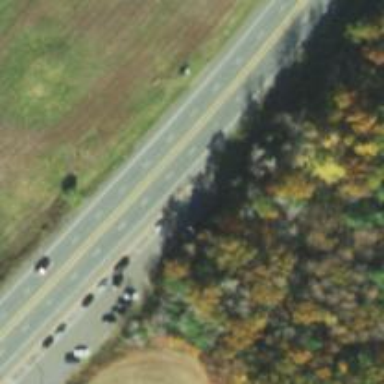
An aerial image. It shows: Asphalt trunk highway.